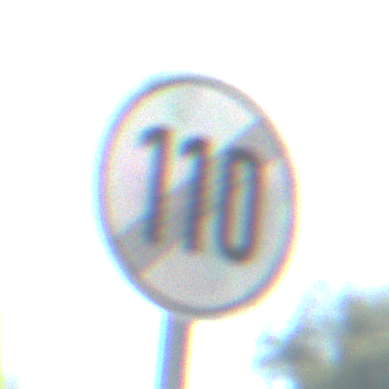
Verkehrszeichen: EndeGeschwindigkeit110
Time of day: Midday
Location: Outdoor (Nature)
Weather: Clear
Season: Summer
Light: Natural